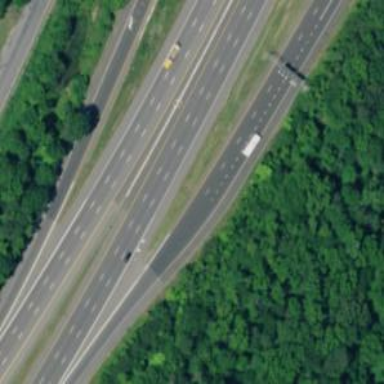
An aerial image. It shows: Primary link highway with asphalt surface.